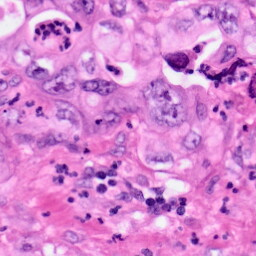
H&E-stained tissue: Pancreatic